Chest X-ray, PA view. Patient: 44 years old, sex F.
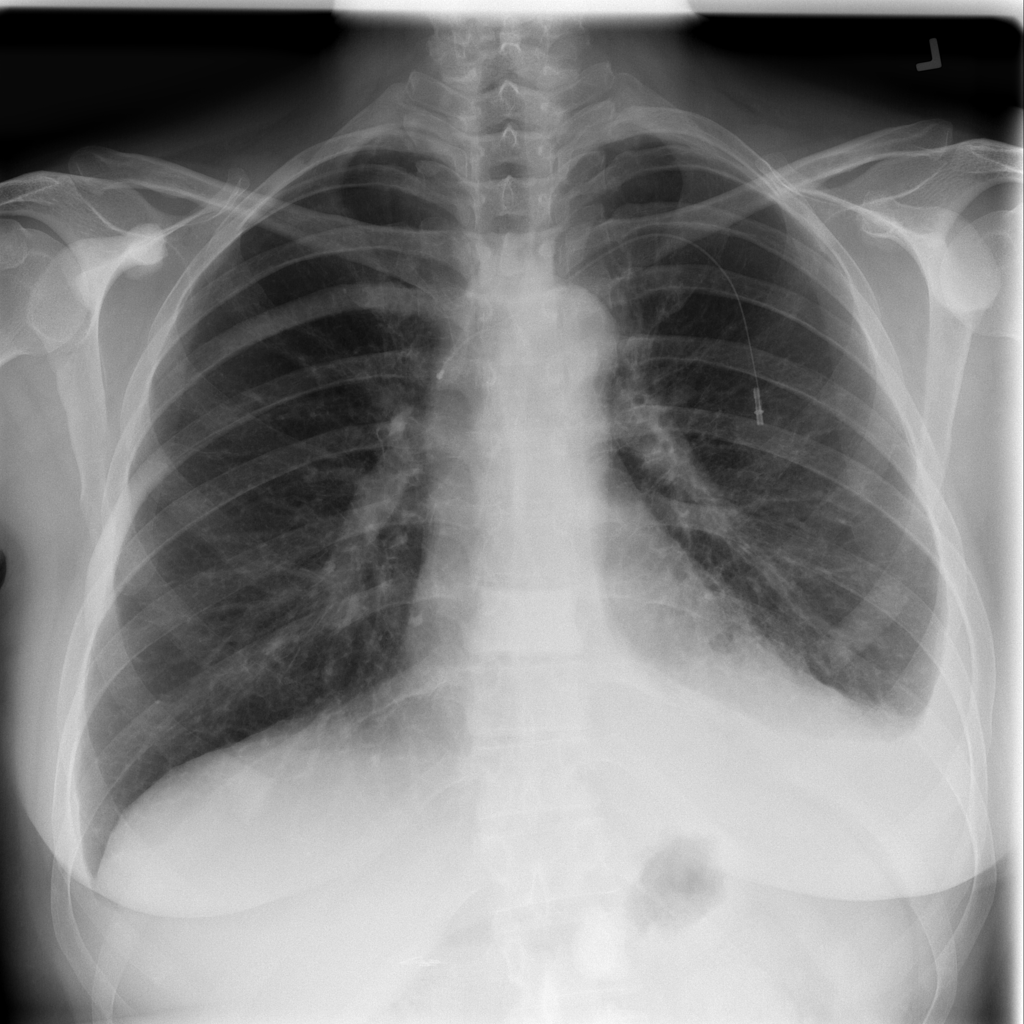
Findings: Atelectasis, Effusion